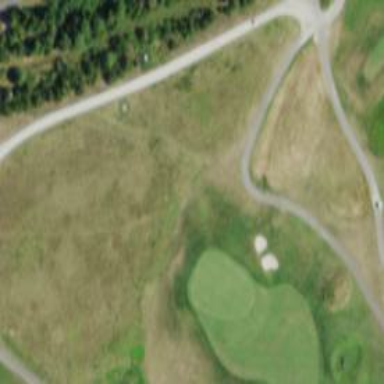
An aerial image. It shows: Asphalt service road used as golf cart path.